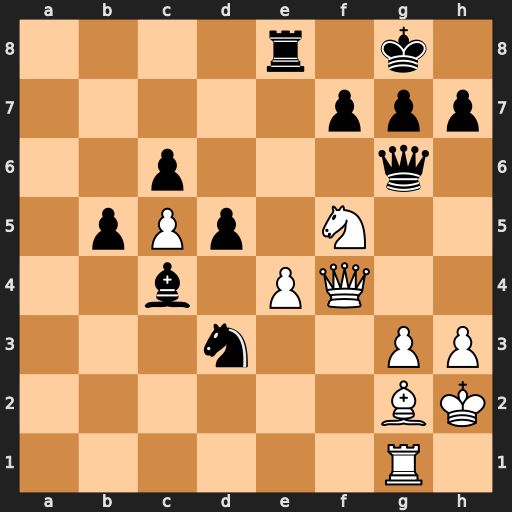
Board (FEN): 4r1k1/5ppp/2p3q1/1pPp1N2/2b1PQ2/3n2PP/6BK/6R1
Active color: w
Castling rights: -
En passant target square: -
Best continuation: Ne7+ Kh8 Nxg6+